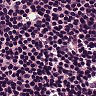
Metastatic tissue present: no